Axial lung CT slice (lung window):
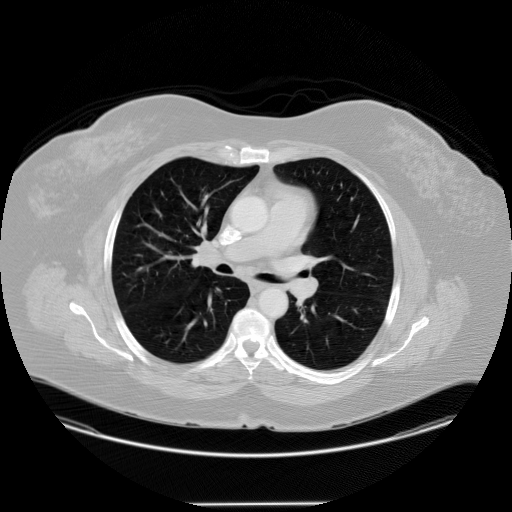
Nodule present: no